Question: I am trying dodge a pair of means and confidence intervals for two models using ggplot. I've looked into similar questions like <URL>, but their code doesn't address my problem.
I have the following data frame (note that condition is a factor, values increase as you descend down the data frame):
'''
>print(dat)
condition pH lowerH upperH model
1 Black 650 <PHONE> <PHONE> <PHONE> pdp
2 Black 650 <PHONE> <PHONE> <PHONE> ddm
3 White 650 <PHONE> <PHONE> <PHONE> pdp
4 White 650 <PHONE> <PHONE> <PHONE> ddm
5 Black 800 <PHONE> <PHONE> <PHONE> pdp
6 Black 800 <PHONE> <PHONE> <PHONE> ddm
7 White 800 <PHONE> <PHONE> <PHONE> pdp
8 White 800 <PHONE> <PHONE> <PHONE> ddm
9 Black 950 <PHONE> <PHONE> <PHONE> pdp
10 Black 950 <PHONE> <PHONE> <PHONE> ddm
11 White 950 <PHONE> <PHONE> <PHONE> pdp
12 White 950 <PHONE> <PHONE> <PHONE> ddm
13 Black 1100 <PHONE> <PHONE> <PHONE> pdp
14 Black 1100 <PHONE> <PHONE> <PHONE> ddm
15 White 1100 <PHONE> <PHONE> <PHONE> pdp
16 White 1100 <PHONE> <PHONE> <PHONE> ddm
'''
I am trying to plot the mean (pH) and confidence interval (lowerH, upperH) for each condition as a function of the model used (model). What I'd like is for the means and CIs to be dodged so that they are not overlapping. I've written the following ggplot code:
'''
ggplot(dat, aes(x = condition, y = pH)) +
geom_point(size = 3, shape = 5) + #pred cond mean
geom_pointrange(aes(ymin = lowerH, ymax = upperH), size = .2) + #95% HDI
coord_cartesian(ylim = c(.5, 1.01)) + #adjust x-axis
ylab("Hit Rate") + #label y axis
theme_bw() + #black and white theme
theme(axis.title.x = element_blank(),
panel.background = element_blank(),
panel.grid = element_blank(),
panel.border = element_rect(colour = "black", fill = NA, size = 1))
'''
Which creates this output
As you can see, the means and CIs for both models overlap. However, when I try to dodge them, as I've done in the code below, I only succeed in moving all data points to the left (with the model means and CIs still overlapping).
'''
ggplot(dat, aes(x = condition, y = pH)) +
geom_point(size = 3, shape = 5, position = position_dodge(5)) + #pred cond mean
geom_pointrange(aes(ymin = lowerH, ymax = upperH), size = .2) + #95% HDI
coord_cartesian(ylim = c(.5, 1.01)) + #adjust x-axis
ylab("Hit Rate") + #label y axis
theme_bw() + #black and white theme
theme(axis.title.x = element_blank(),
panel.background = element_blank(),
panel.grid = element_blank(),
panel.border = element_rect(colour = "black", fill = NA, size = 1))
'''
What I'm looking for is a way to dodge the model means and CIs so that they are nonoverlapping. Sample code is especially helpful.
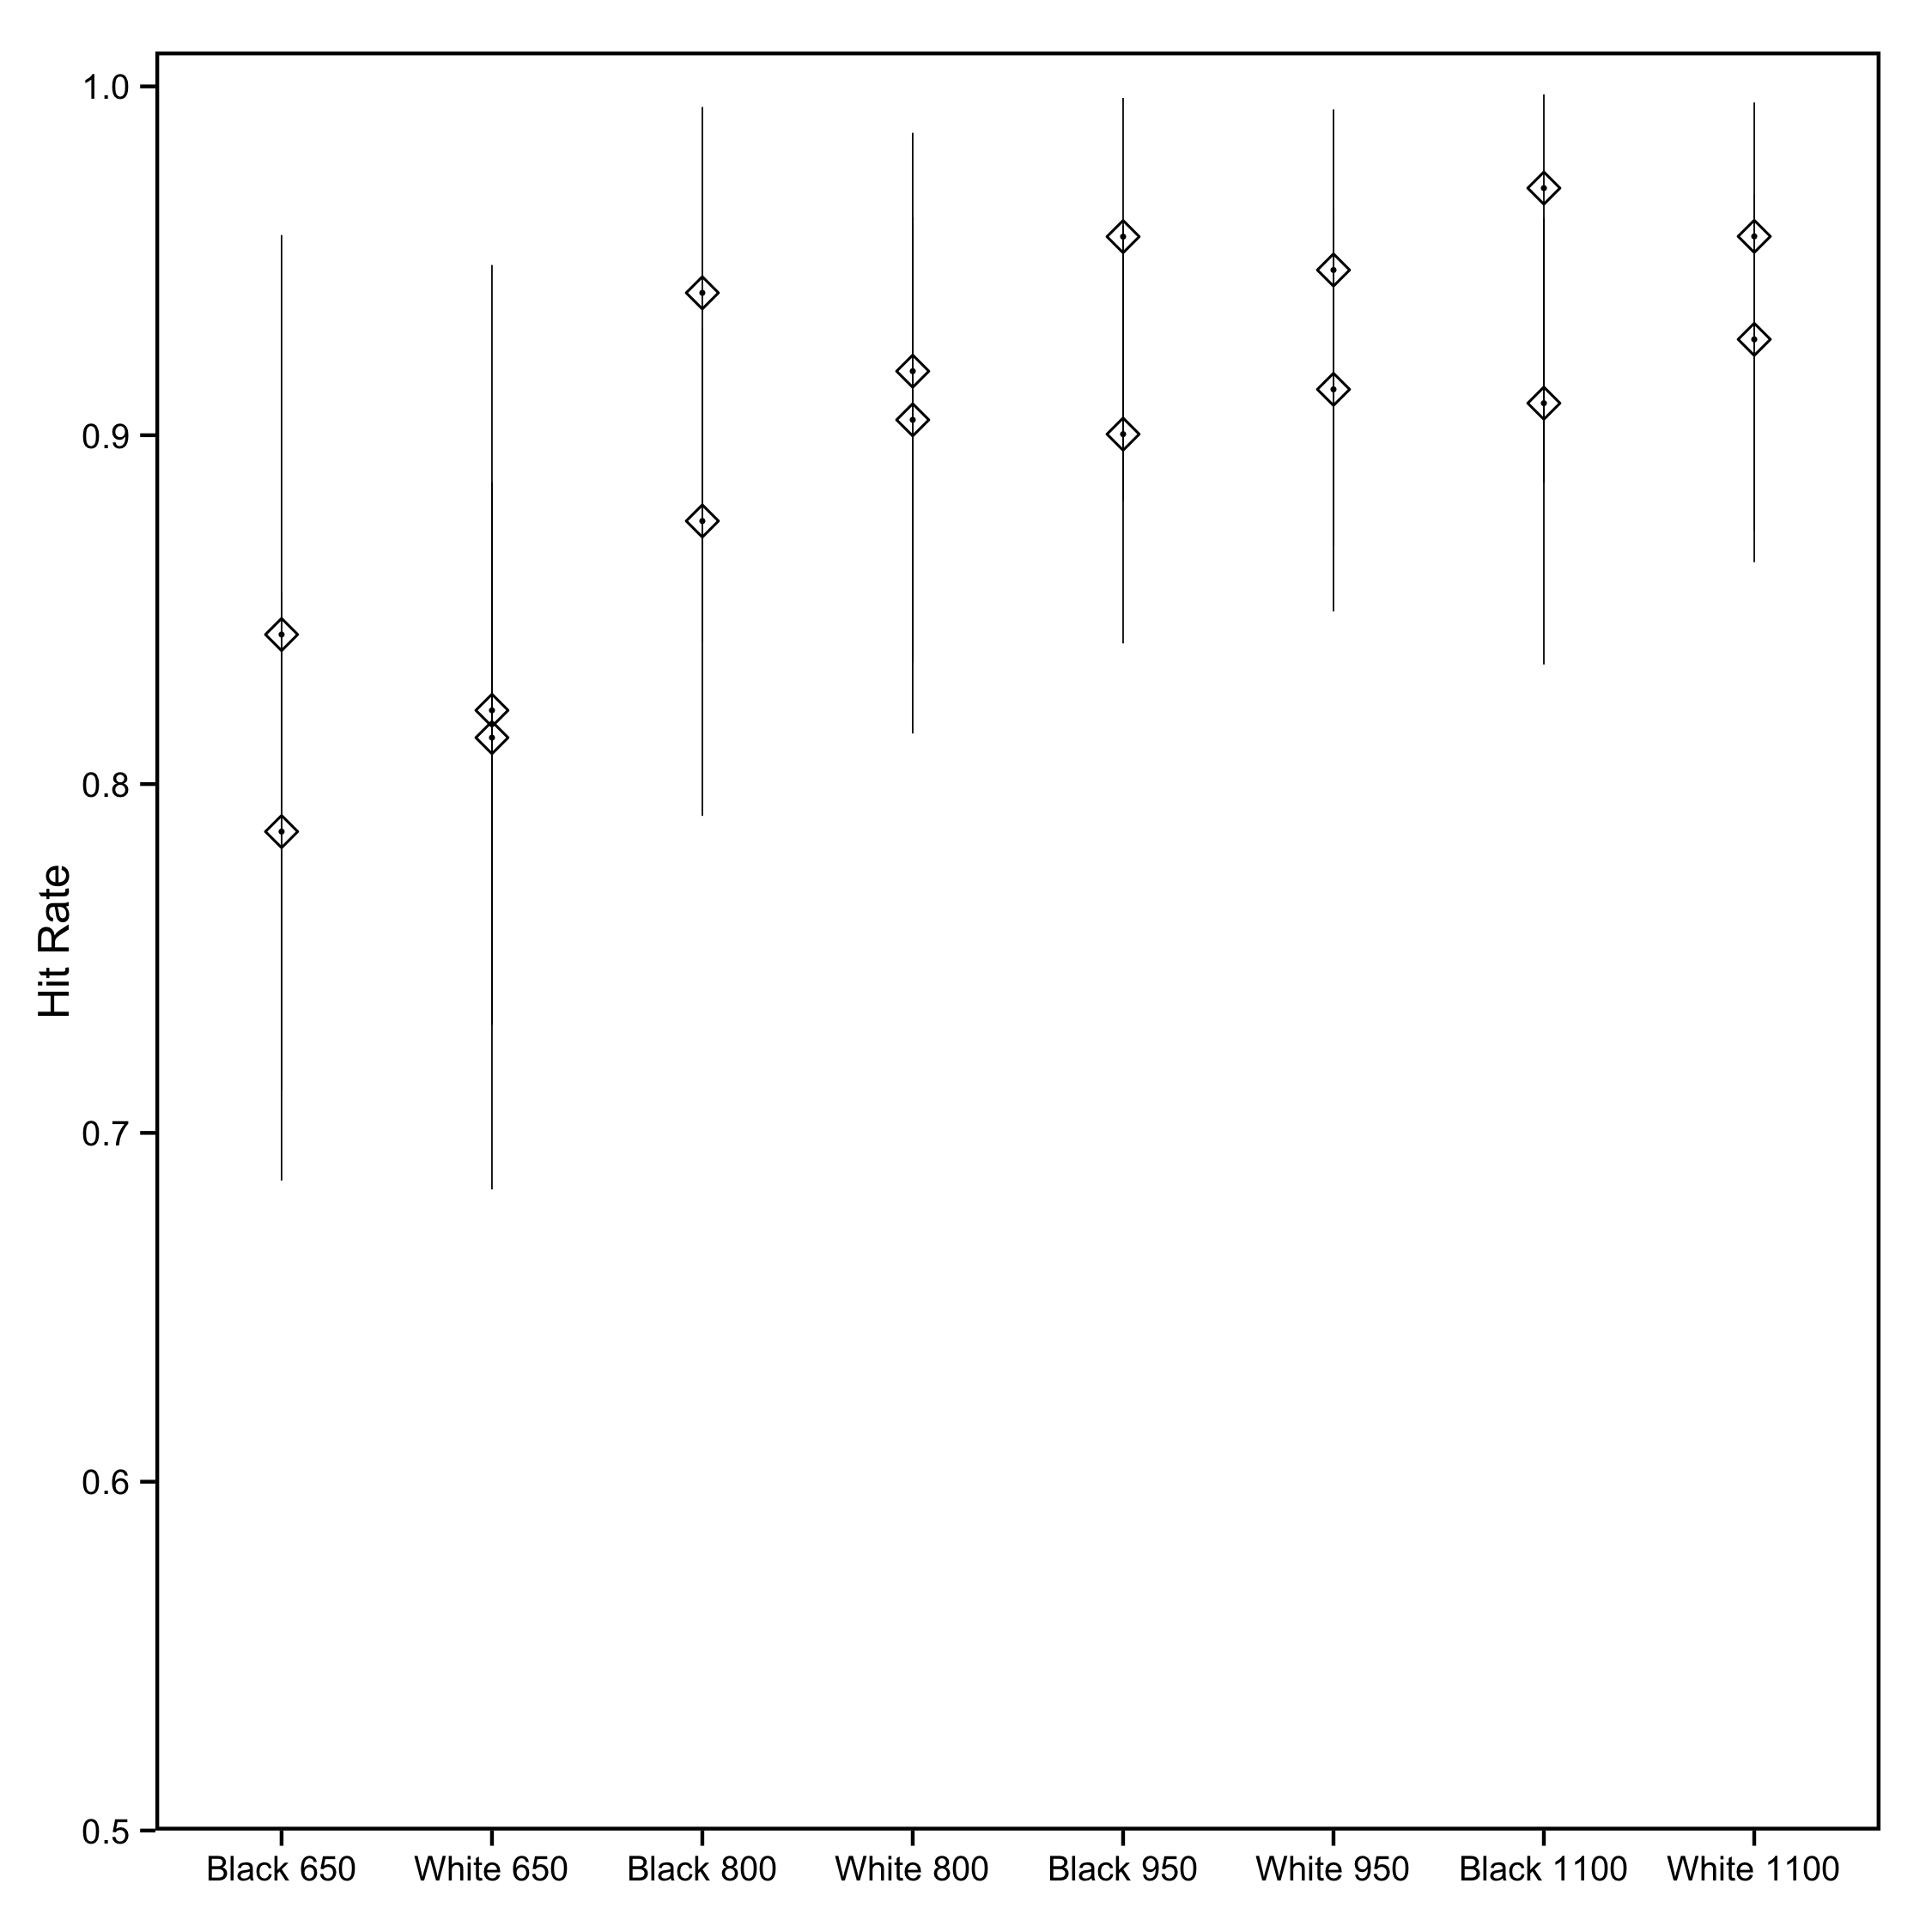
Answer: You need to add a level of 'group' or 'color' to the plot. Here I'm using 'col', you can also use 'group' to keep the colours the same:
'''
ggplot(dat, aes(x = condition, y = pH, col = model)) +
geom_point(size = 3, shape = 5, position = position_dodge(1)) +
geom_pointrange(aes(ymin = lowerH, ymax = upperH),
position = position_dodge(1), size = .2)
'''
<URL>